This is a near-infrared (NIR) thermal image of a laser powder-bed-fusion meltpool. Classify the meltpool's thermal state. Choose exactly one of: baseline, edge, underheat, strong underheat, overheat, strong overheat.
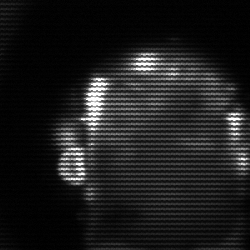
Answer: baseline